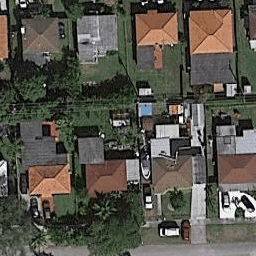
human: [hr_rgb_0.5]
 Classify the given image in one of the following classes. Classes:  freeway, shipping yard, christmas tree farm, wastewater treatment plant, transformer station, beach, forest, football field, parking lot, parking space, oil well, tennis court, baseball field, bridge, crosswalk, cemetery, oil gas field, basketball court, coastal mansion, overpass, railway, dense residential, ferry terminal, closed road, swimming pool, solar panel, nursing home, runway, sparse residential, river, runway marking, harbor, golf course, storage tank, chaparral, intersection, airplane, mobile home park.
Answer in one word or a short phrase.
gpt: dense residential